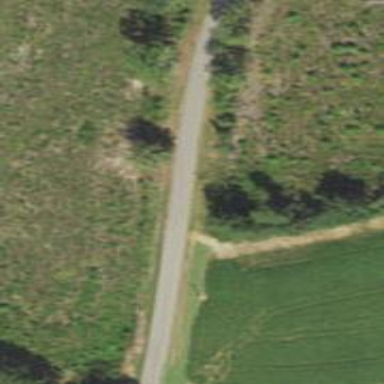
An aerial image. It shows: Tertiary road.